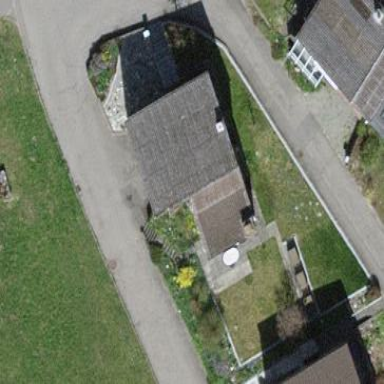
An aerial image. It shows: Detached building.